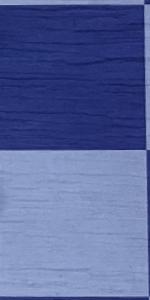
Label: Empty